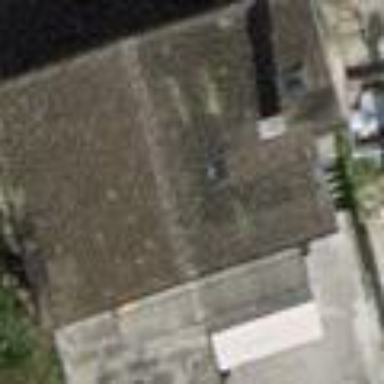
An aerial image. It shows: Detached building with gabled roof.